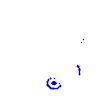
Particle: pion